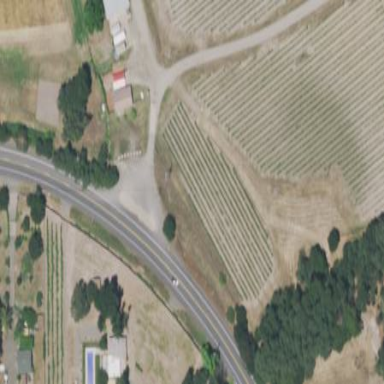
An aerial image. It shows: Vineyard where grapes are grown.